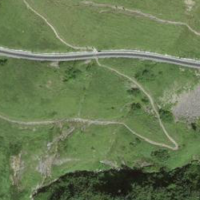
EUNIS habitat code: 26
Species observed at this site:
Pimpinella major
Omocestus viridulus
Pseudochorthippus parallelus
Parnassia palustris
Zootoca vivipara
Gentianella campestris